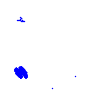
Particle: pion